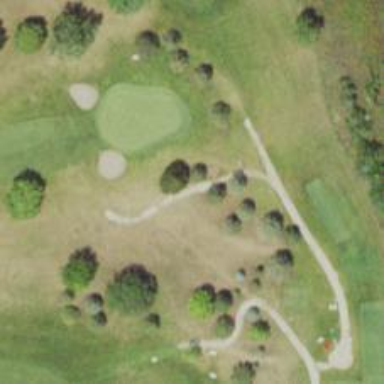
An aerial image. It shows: Path for both roads and golfers.